Interaction volume radius: 10 \u00c5
Interaction volume height: 15 \u00c5
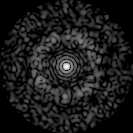
Disorder parameter: 0.8406